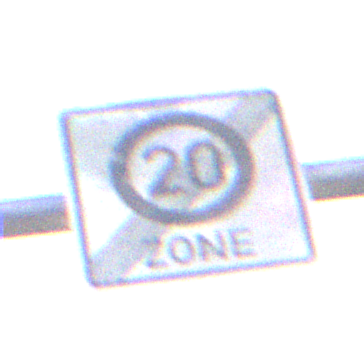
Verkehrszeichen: EndeZone20
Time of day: SunriseSunset
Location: Outdoor (Urban)
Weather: PartlyCloudy
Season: Autumn
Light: Natural